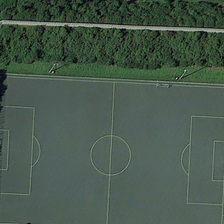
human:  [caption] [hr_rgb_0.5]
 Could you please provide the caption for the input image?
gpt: a football field is near many green trees .

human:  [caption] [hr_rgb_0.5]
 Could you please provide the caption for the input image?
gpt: a football field is near many green trees .

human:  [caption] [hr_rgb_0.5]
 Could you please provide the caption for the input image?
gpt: four small red courts besides the big playground .

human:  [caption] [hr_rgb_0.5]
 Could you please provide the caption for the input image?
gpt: the playground consists of a red track and a green football field .

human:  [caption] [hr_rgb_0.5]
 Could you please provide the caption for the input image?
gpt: the playground consists of a red track and a green football field .